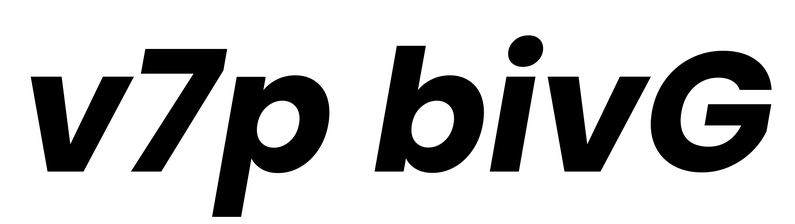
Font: Poppins-BoldItalic